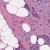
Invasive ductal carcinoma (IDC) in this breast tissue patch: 1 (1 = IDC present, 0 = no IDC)